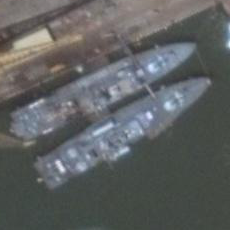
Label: combat